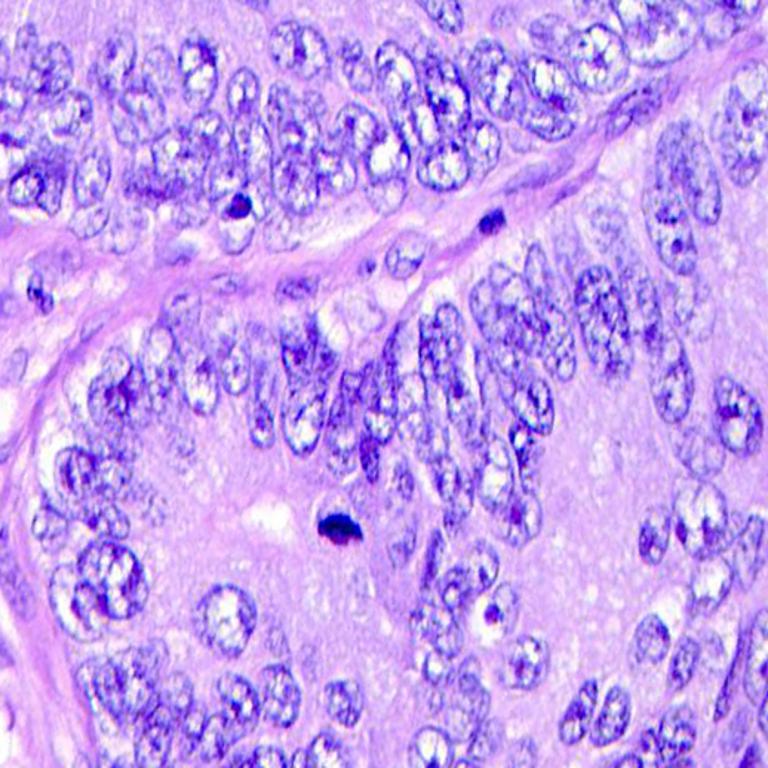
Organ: colon
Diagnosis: adenocarcinomas